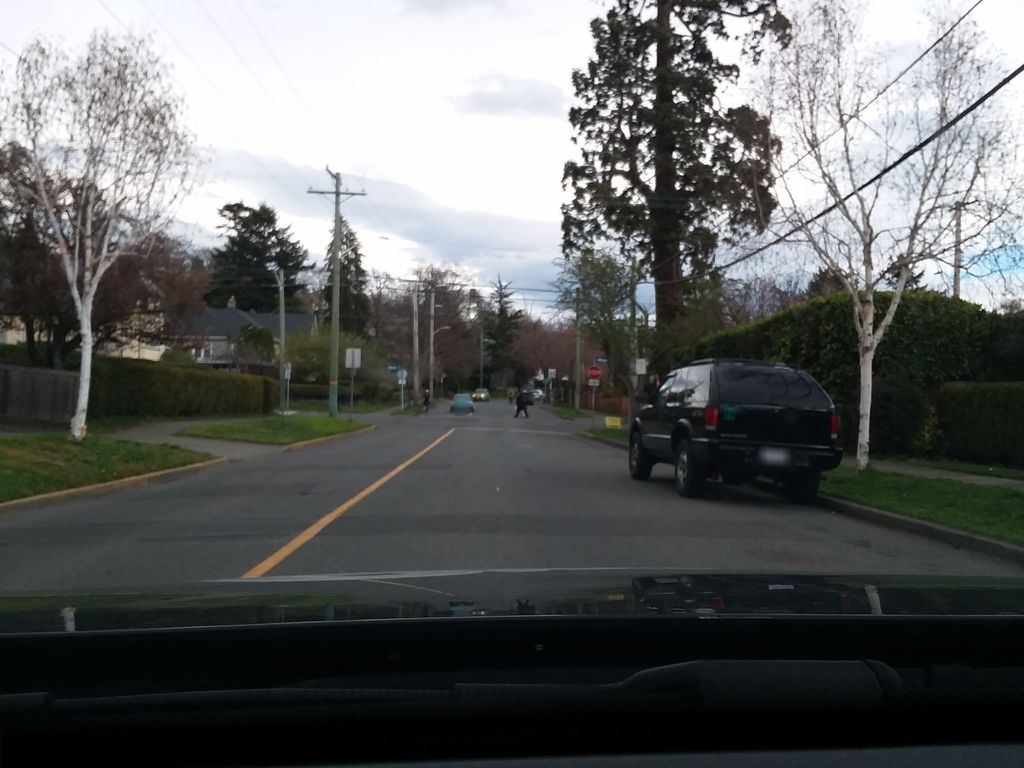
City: victoria